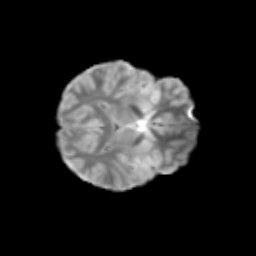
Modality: T2w
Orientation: axial
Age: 13
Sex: female
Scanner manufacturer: siemens
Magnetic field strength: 3 T
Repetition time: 3.8 s
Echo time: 0.07 s